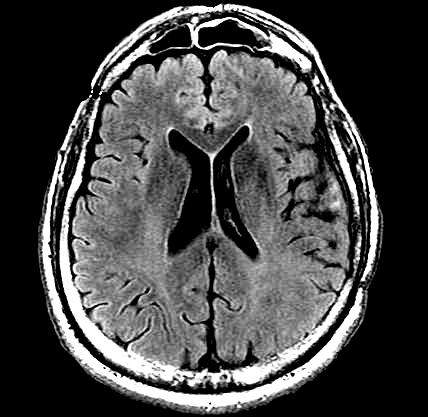
Label: notumor